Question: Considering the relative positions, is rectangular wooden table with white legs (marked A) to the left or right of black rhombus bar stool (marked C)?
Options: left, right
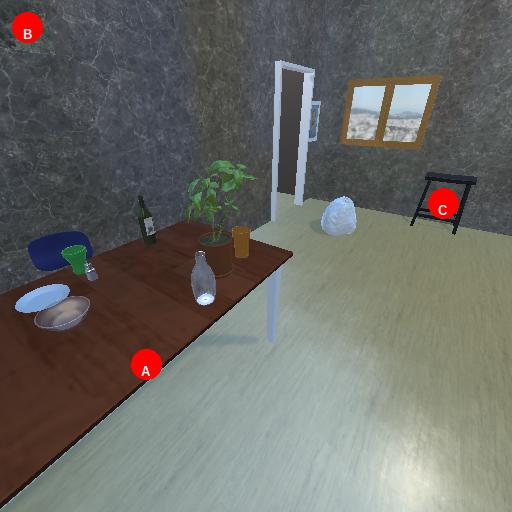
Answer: left